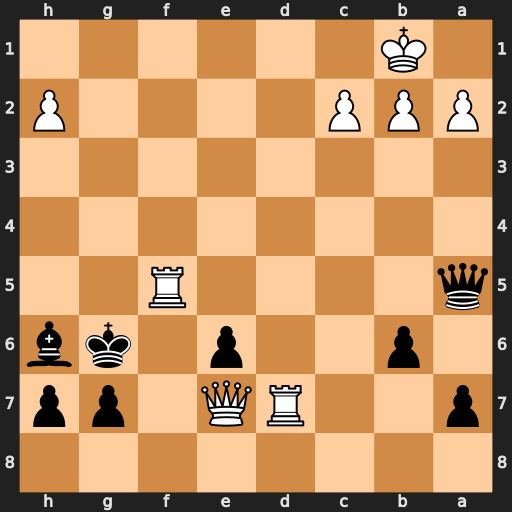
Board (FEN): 8/p2RQ1pp/1p2p1kb/q4R2/8/8/PPP4P/1K6
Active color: b
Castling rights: -
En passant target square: -
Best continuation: Qe1+ Rd1 Qxd1#